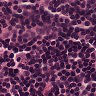
Metastatic tissue present: no